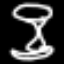
Label: hourglass